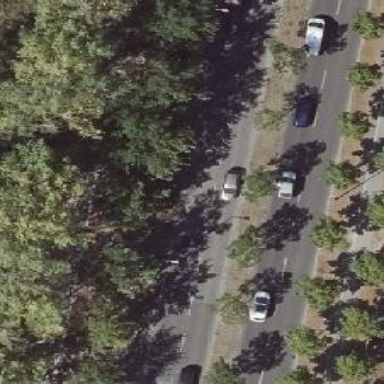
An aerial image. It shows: Avenue lined with broadleaved deciduous trees.